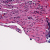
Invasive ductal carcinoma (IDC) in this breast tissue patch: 0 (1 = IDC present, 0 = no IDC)